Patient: sex M, age 43
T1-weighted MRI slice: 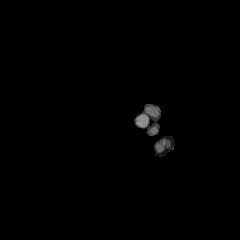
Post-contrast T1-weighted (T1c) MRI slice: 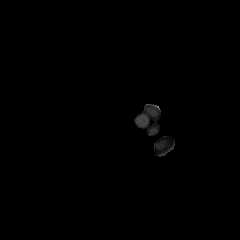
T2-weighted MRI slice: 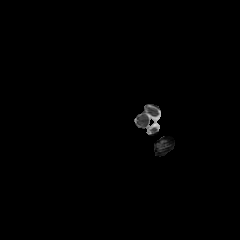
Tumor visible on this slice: no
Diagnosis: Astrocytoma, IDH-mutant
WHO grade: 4